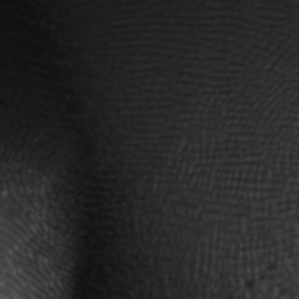
Label: frost